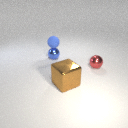
small red metal sphere in front of small blue metal sphere